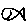
Label: fish